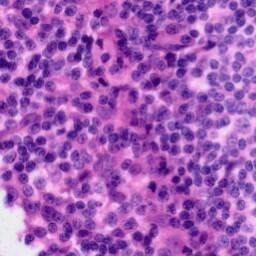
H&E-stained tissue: Tonsil